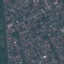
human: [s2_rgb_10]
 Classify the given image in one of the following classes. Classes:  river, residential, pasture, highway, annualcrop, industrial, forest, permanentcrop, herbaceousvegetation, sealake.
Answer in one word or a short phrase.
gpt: Residential